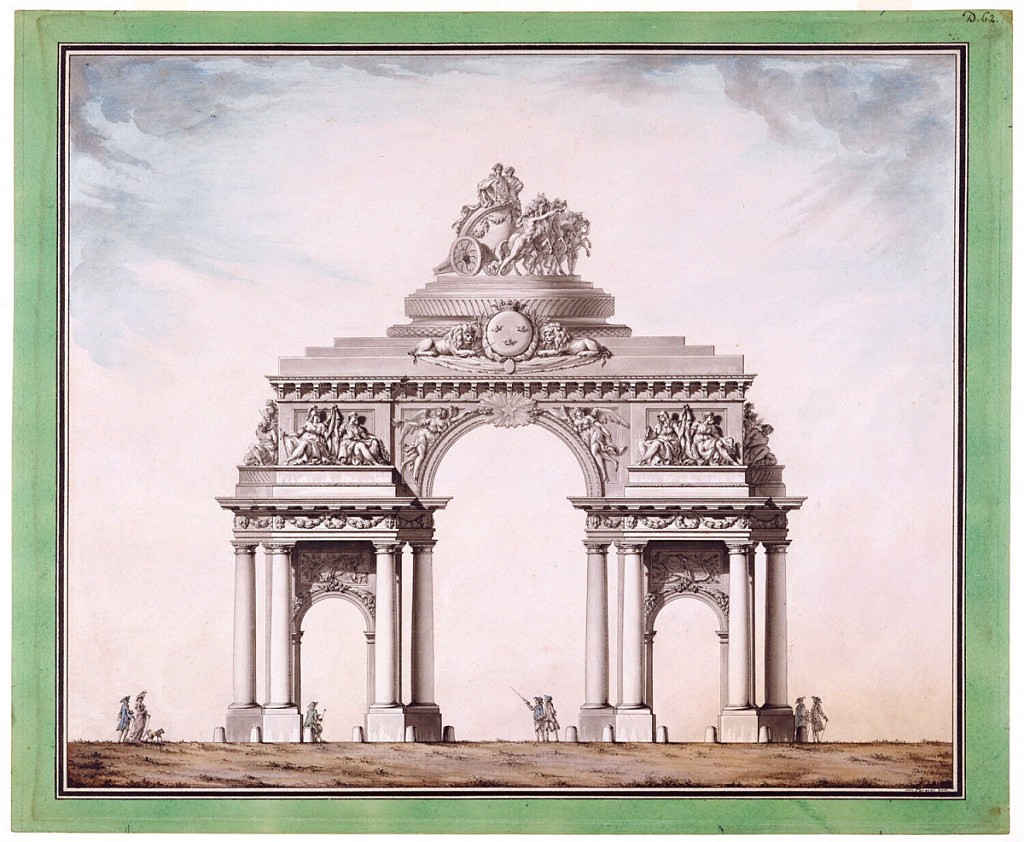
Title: Triumphal Arch with the Royal Swedish Coat of Arms
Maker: Louis-Gustave Taraval, French, 1738 – 1794
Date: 1767
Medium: Pen and black ink, brush and gray, green wash, watercolor, graphite on white laid paper
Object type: Drawing
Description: The triumphal arch, depicted at center, in mid-distance, consists of a higher central and two lower lateral archways.  Above the central arch is a chariot with two allegorical figures of women. On the ground, seven small-scale figures of men and a woman (and even one accompanying dog) promenade below the arch, pointing or looking at it.